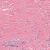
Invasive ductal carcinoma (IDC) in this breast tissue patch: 0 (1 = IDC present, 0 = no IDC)